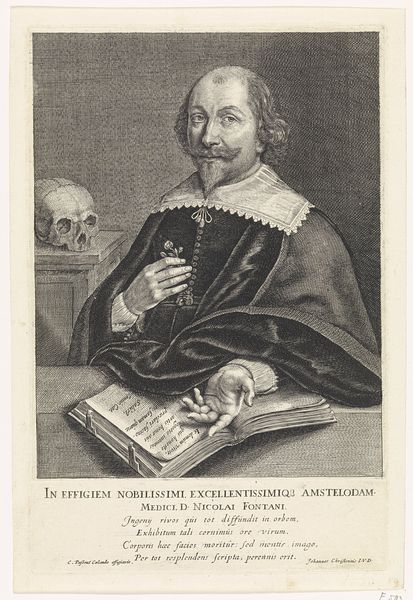
Titel: Portret van Nicolaas Fontanus
Künstler: Crispijn van de (II) Passe
Standort: Amsterdam
Institution: Rijksmuseum
Schlagwörter: hand, mann, umhang, weiß, blume, schwarz, tisch, blick, blüte, schleife, bart, kragen, schädel, spitze, bildnis, portrait, porträt, haare, schrift, schrank, glatze, schnauzer, buch, druck, schwarz weiß, spitzbart, totenkopf, florenz, kupferstich, medici, latein, mannn, bommeln, fontani